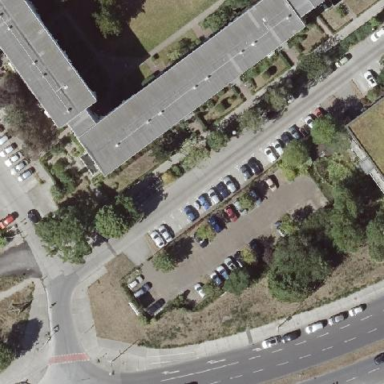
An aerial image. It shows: Street-side parking area.